Question: Normal exponents in expressions are done via 'expression("C"^13 * "some string")'.
However, I now need a possibility to make such an exponent on the side, like it is needed for the correct description of Carbon-13 (example:
I need to write 13C for a figure-title in ggplot2.
Is there an expression-notation to do that? Or another way to do such a thing?
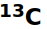
Answer: Just have a blank + superscript 13, juxtaposed with C.
'''
ggplot() +
ggtitle(expression("Something having to do with "^13*"C"~" concentrations"))
'''
If you need 13-C at the beginning of the string, you can use an empty string ('expression(""^13*"C")')
This is the way that most people do it in LaTeX as well (i.e. '${}^13 extrm{C}$'), although the <URL> states that this is typographically unsatisfactory ...